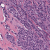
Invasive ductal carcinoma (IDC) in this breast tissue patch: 1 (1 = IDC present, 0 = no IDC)